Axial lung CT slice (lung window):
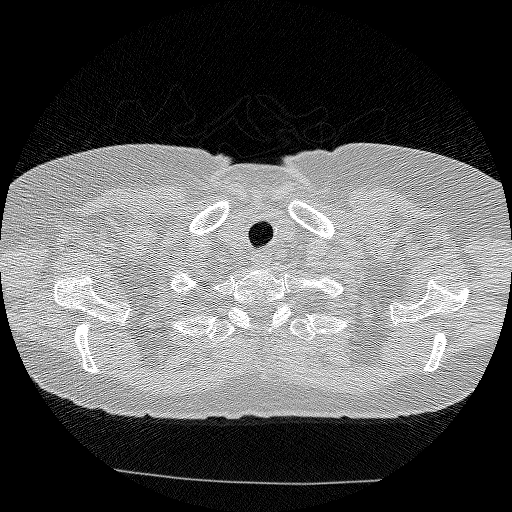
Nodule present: no